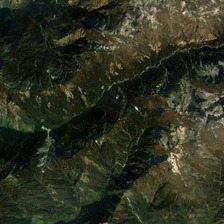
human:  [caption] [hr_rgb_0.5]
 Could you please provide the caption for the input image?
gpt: the yellow mountain is a piece of water wet .

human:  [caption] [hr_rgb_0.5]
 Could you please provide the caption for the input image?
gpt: the rugged mountains are in an unbroken line .

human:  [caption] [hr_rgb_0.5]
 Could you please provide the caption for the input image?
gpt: it is a piece of irregular green mountain .

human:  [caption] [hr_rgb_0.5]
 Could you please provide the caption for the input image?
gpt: it is a piece of irregular green mountain .

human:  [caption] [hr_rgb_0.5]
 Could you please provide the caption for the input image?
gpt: the yellow mountain is a piece of water wet .